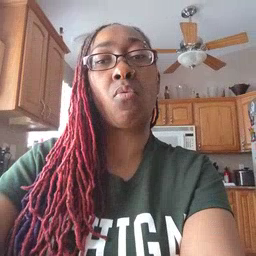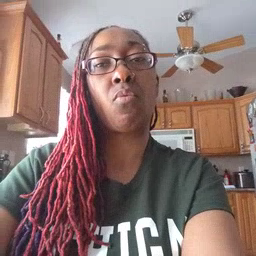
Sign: later